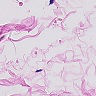
Metastatic tissue present: no